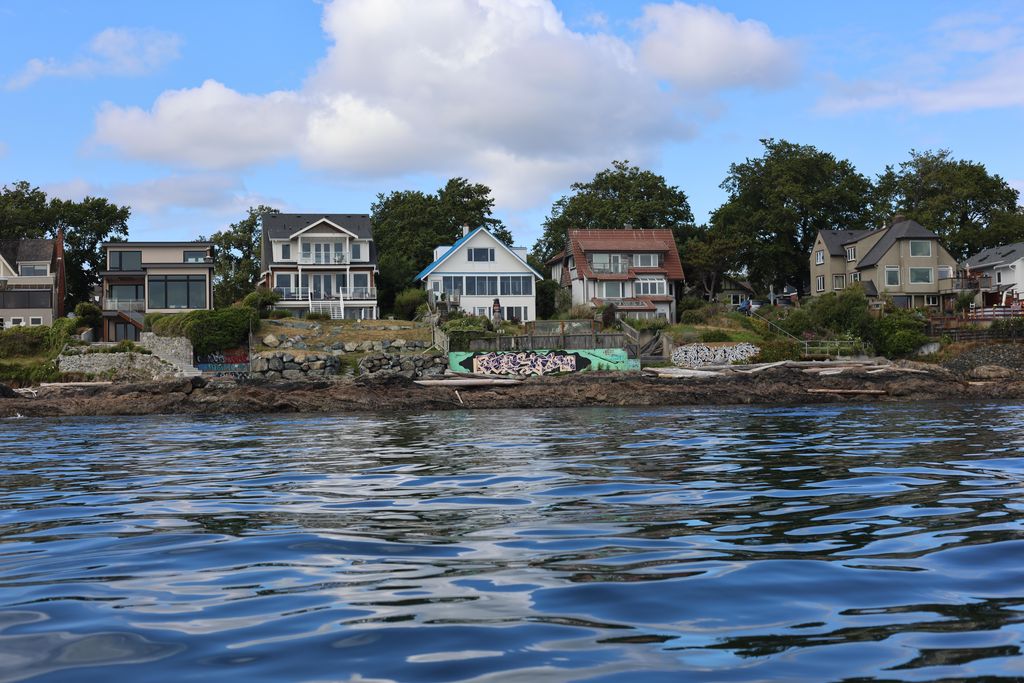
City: victoria